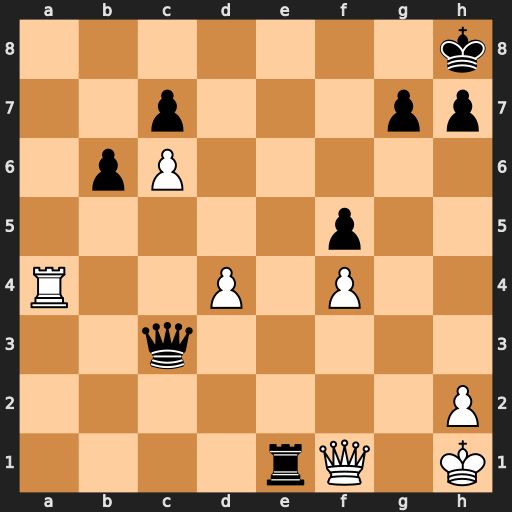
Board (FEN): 7k/2p3pp/1pP5/5p2/R2P1P2/2q5/7P/4rQ1K
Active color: w
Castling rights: -
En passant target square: -
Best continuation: Ra8+ Re8 Rxe8#